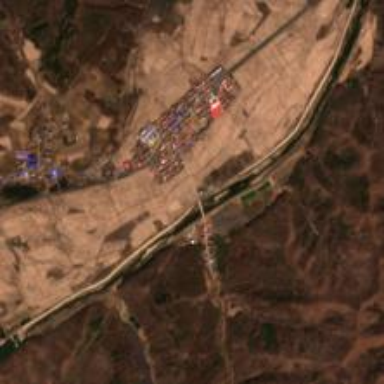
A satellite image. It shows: Ethnic township within town.